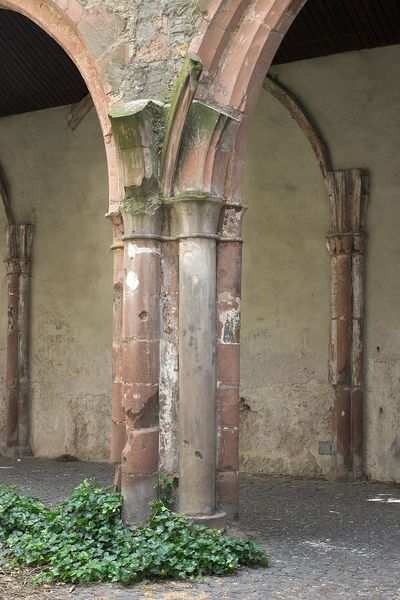
Titel: St. Christoph (ehem. kath. Pfarrkirche) in Mainz
Standort: Mainz (EU - D - RP)
Schlagwörter: laub, gelb, grün, blumen, pfeiler, säule, säulen, gebäude, rot, wand, stein, steine, bogen, fassade, bündel, backstein, rundbogen, krieg, foto, arkade, ruine, kloster, draußen, pflasterstein, löcher, kapitell, fragment, efeu, mittelalter, romanik, unkraut, zerstört, verfallen, kreuzgang, romanisch, rundgang, arakde, pflanden, grünes